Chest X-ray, AP view. Patient: 41 years old, sex F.
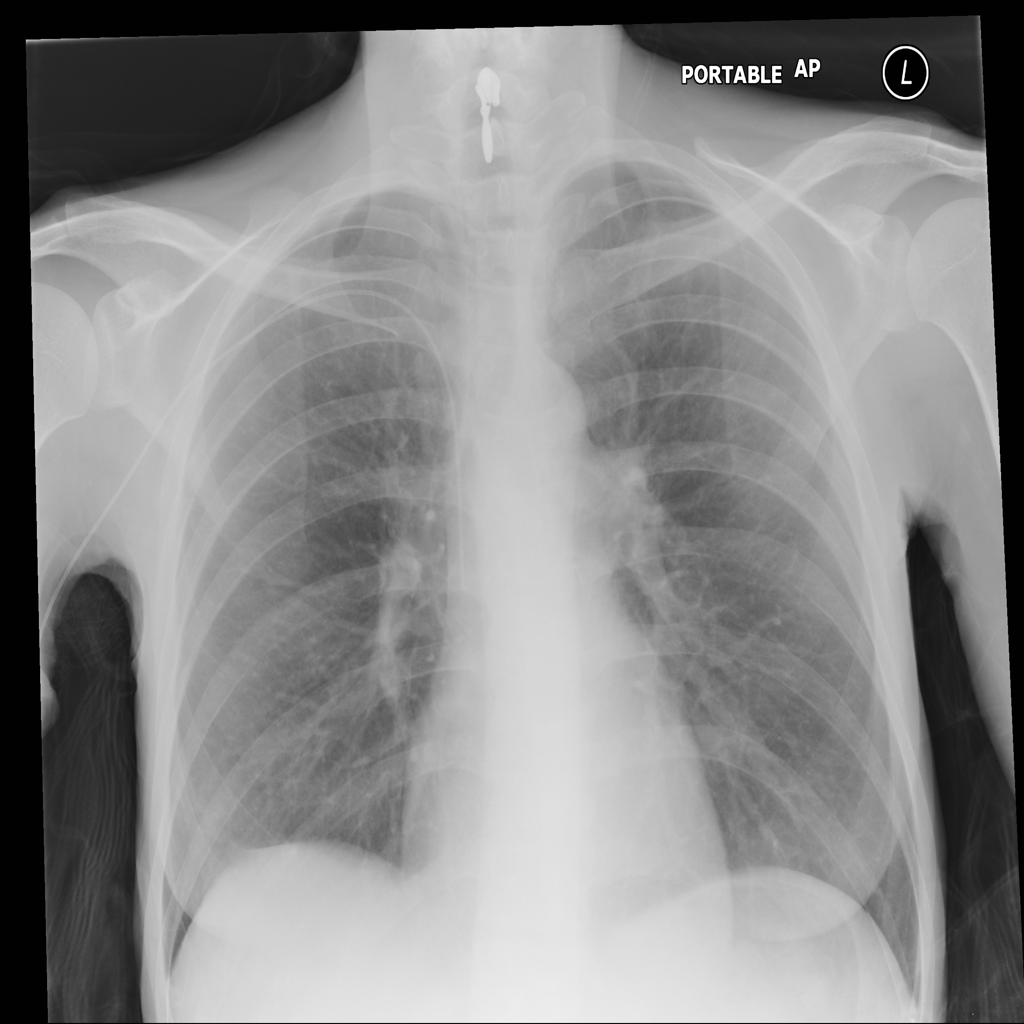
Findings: No Finding